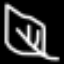
Label: leaf